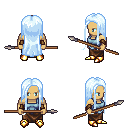
a pixel art fantasy rpg character, male body template, human, tanned skin, blue vest, robe skirt, white cyan extra-long hairstyle, cloth bracers, gold boots, spear, four views (front, back, left, right), 2x2 character sprite sheet, small pixel art, hard edges, no anti-aliasing